Field crop: maize
Growth stage: 2
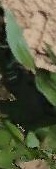
Species: maize